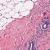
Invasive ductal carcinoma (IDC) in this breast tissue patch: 0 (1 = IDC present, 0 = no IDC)